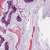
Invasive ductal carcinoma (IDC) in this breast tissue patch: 1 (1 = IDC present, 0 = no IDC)